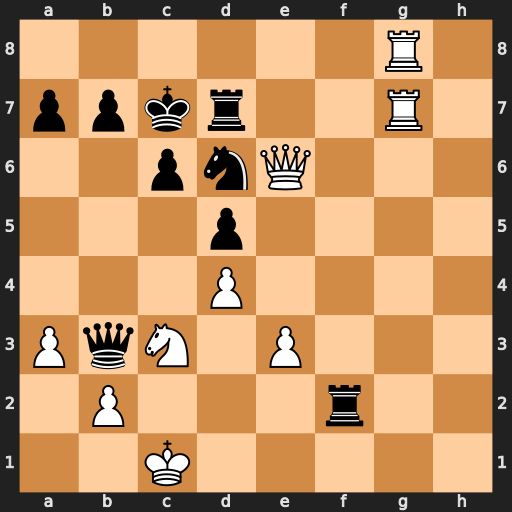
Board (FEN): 6R1/ppkr2R1/2pnQ3/3p4/3P4/PqN1P3/1P3r2/2K5
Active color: w
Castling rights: -
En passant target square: -
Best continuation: Nxd5+ Qxd5 Rxd7+ Kb6 Qxd5